Question: I am using gmap.net Map control in my winform application. it is running good at developers computers but crash on clients computers Although we update all sytems. but after few minute the map is crash and give following net framework error
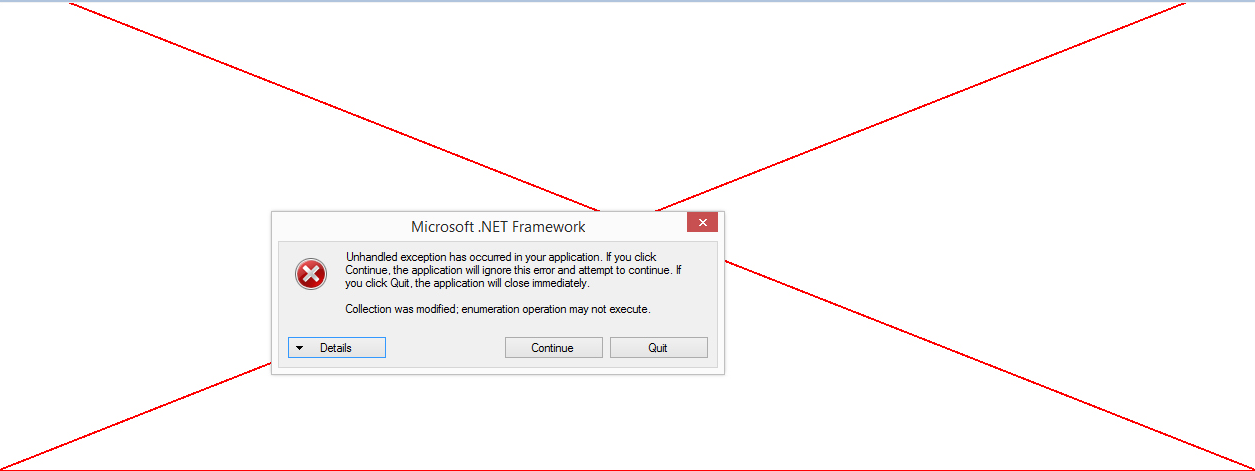
Answer: I have used the GMap.NET control in the past, and I ran into a similar problem. Judging by the big fat red cross in the background, the GMap.NET control has crashed during its 'OnPaint' method. The 'enumeration operation may not execute' error that is thrown is typically caused by modifying a collection while iterating it: this is something that most collection types in the framework do not allow.
In its 'OnPaint' method, the GMap.NET control iterates numerous collections, amongst other the 'GMapControl.Overlays' collection and the 'GMapOverlay.Markers', 'GMapOverlay.Routes' and 'GMapOverlay.Polygons' collections of these overlays. In my case, I was modifying these collections from a background thread while the control was trying to do its painting, and thus iterating these collections. This resulted in behaviour similar to what you are observing now.
I noticed that GMap.NET uses a custom collection class called 'ObservableCollectionThreadSafe<T>' for all of the abovementioned collection. The name implies thread-safety and thus possible tolerance for modifications during iteration, but I haven't studied its implementation so I am not sure whether this is true. My observations seemed to indicate otherwise, but this was quite a while ago.
At the time, I solved my problems by <URL>. Invoking ensures that the modifications cannot possibly run simultaneously with the 'GMapControl.OnPaint' method, which will always run on the GUI thread as well.
As to why you are not observing this behaviour on your machine: this could be due to numerous reasons. Perhaps you got lucky, perhaps you're using the application differently than the client, etc.
You can probably get more helpful answers to your question on the <URL> by the way.